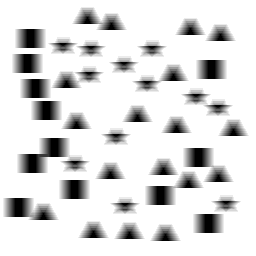
Squares: 12
Triangles: 18
Stars: 12
Total shapes: 42